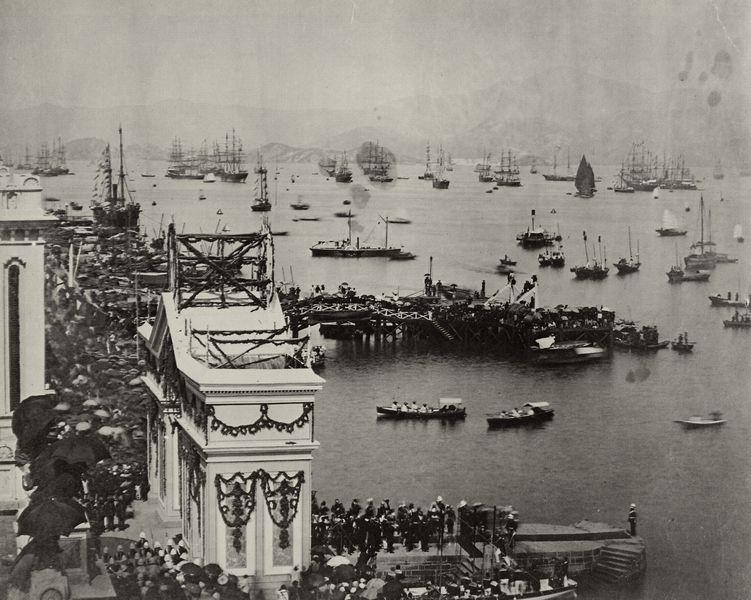
Titel: Feierlichkeiten zur Ankunft des Herzogs von Edinburgh, Hong Kong
Künstler: Chinesischer Photograph
Schlagwörter: berg, dunkel, himmel, laub, meer, schatten, wasser, weiß, bäume, fluss, menschen, see, stadt, ufer, grau, hell, hintergrund, licht, marmor, schmuck, schwarz, strasse, gebäude, haus, rot, schirm, fest, leute, masse, ornament, alt, feier, architektur, horizont, hügel, weite, brücke, gewässer, qualm, rauch, publikum, boot, boote, kahn, skulptur, küste, schiff, schiffe, segel, segelschiffe, bogen, italien, venedig, mast, segelschiff, berge, gebirge, dunst, nebel, hafen, anleger, kai, masten, pier, steg, treppe, soldaten, dekor, verzierung, stufen, glatt, tor, segelboote, foto, fotografie, photographie, gerüst, torbogen, kanu, schwarz-weiss, militär, uniform, uniformen, regenschirme, schirme, menschenmenge, armee, girlanden, photo, flecken, portal, helme, empfang, chor, kapelle, spiegelungen, matrosen, flotte, parade, marine, einweihung, aufnahme, veranstaltung, anlegestelle, lagune, triumphbogen, ruderboote, passagiere, dampfschiffe, harbour, erster weltkrieg, schrim, reede, triumphboden, itlien, in, many people, festschmuck, nostalgia, motorboote, kriegsmarine, balck and white, dampfsegler, menschen schife